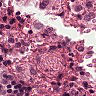
Metastatic tissue present: no